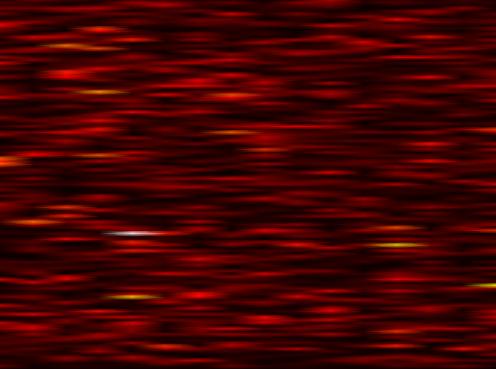
Label: UFMC